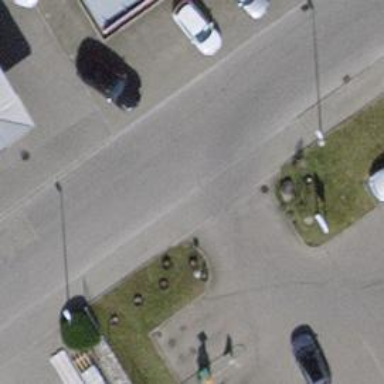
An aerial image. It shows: Asphalt parking aisle along service road.